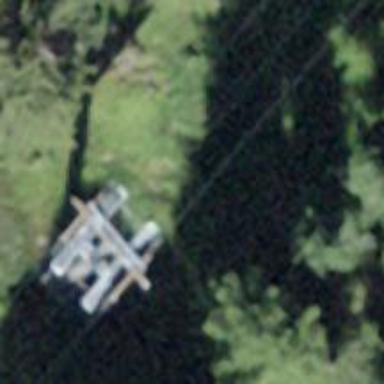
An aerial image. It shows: Pylon for aerialway.